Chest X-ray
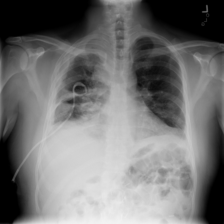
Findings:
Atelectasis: positive
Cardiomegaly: negative
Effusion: negative
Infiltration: negative
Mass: negative
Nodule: positive
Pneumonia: negative
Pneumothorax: negative
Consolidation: negative
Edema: negative
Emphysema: negative
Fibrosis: negative
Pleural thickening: positive
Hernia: negative